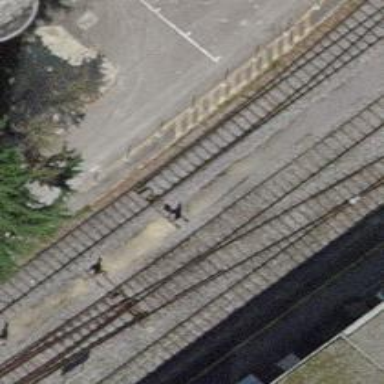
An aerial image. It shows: Railway switch.